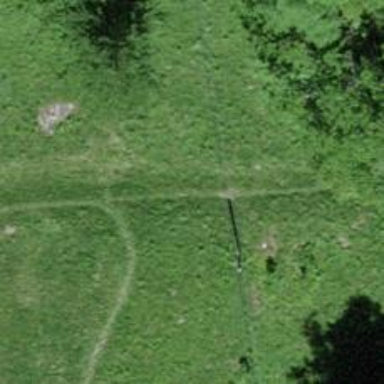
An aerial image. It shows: Path.